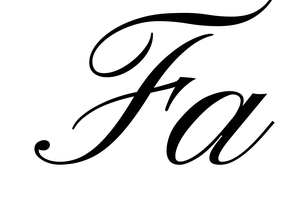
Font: PinyonScript-Regular